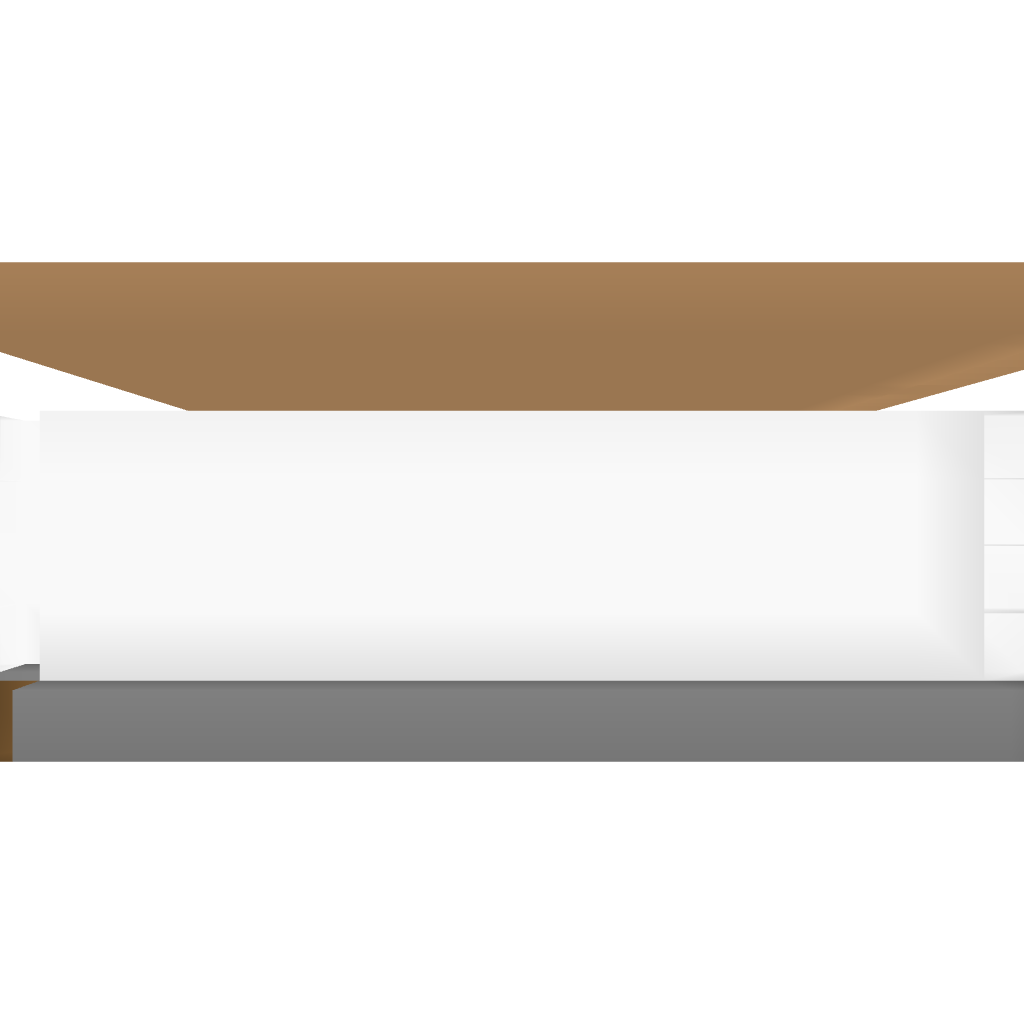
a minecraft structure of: Small Modern House bad low quality